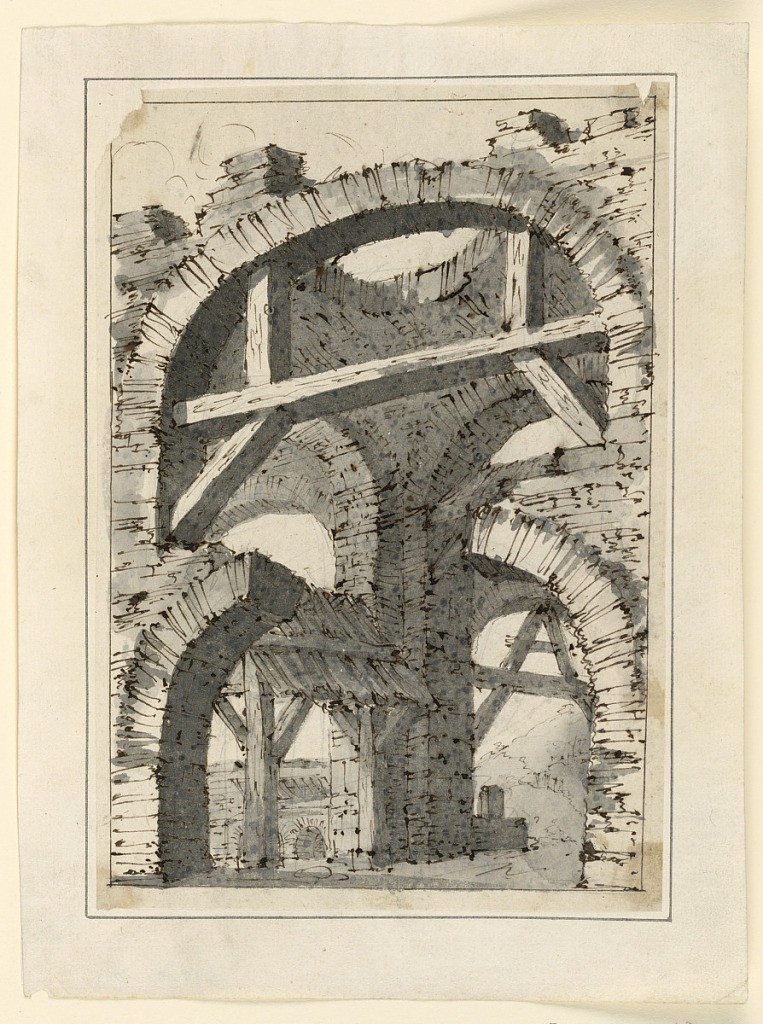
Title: Rough Stone Arches Strengthened by Wooden Beams
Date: late 18th century
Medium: Pen and brown ink, brush and gray wash on paper
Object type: Drawing
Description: Vertical rectangle. Arches of town-like buildings in decay supported by wooden beams.